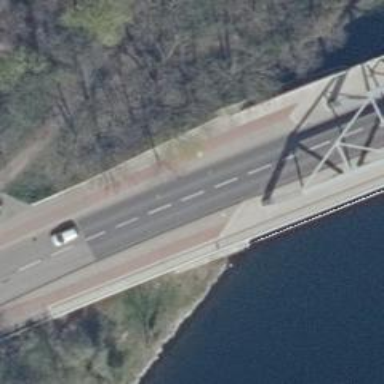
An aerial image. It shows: Secondary road with asphalt surface and bridge. The road has sidewalks on both sides and cycle track.